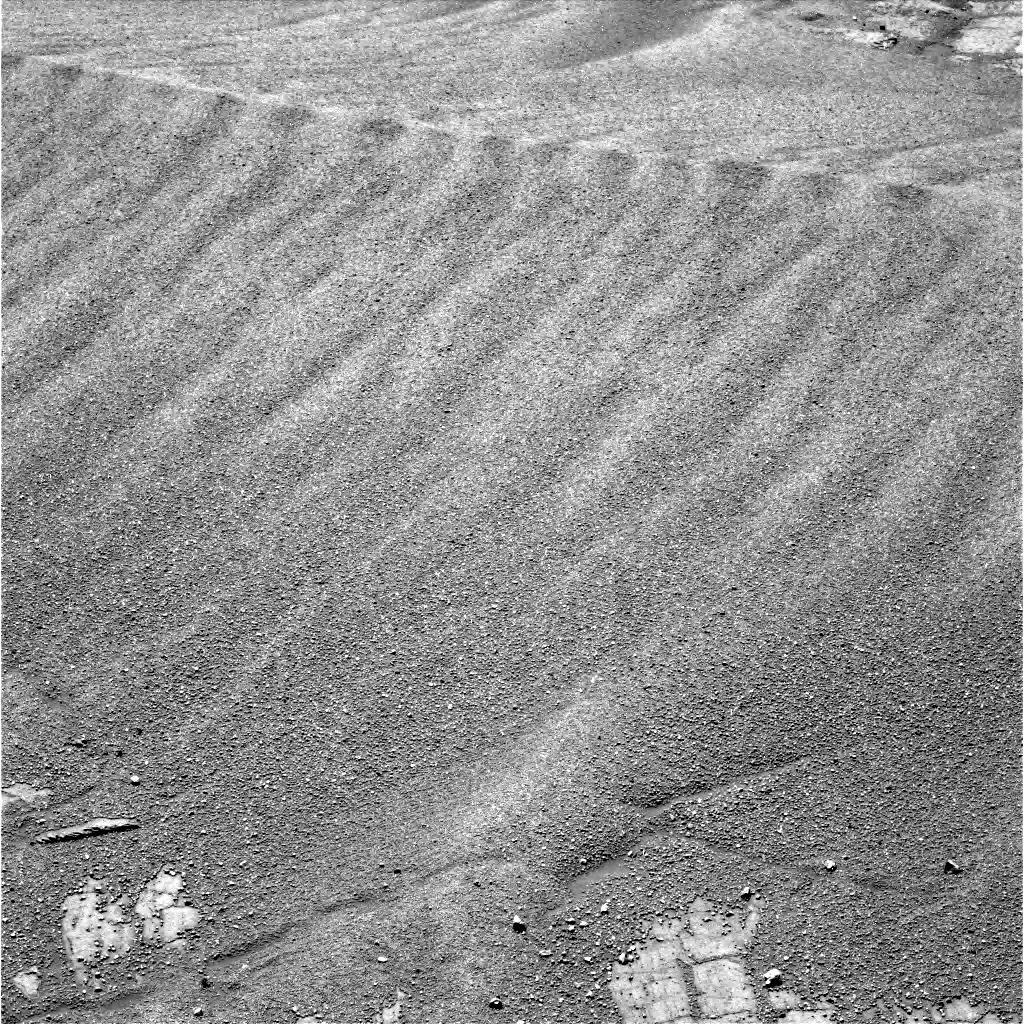
Terrain classes present: Bedrock, Gravel / Sand / Soil, Rock